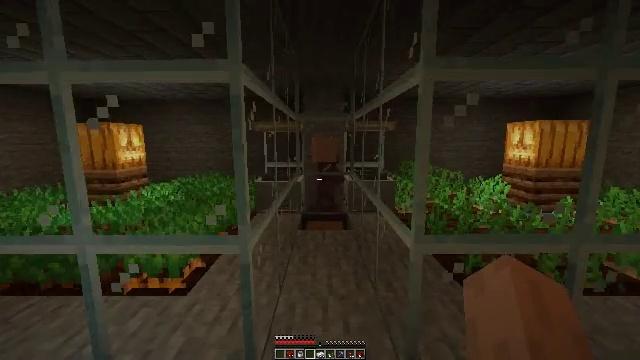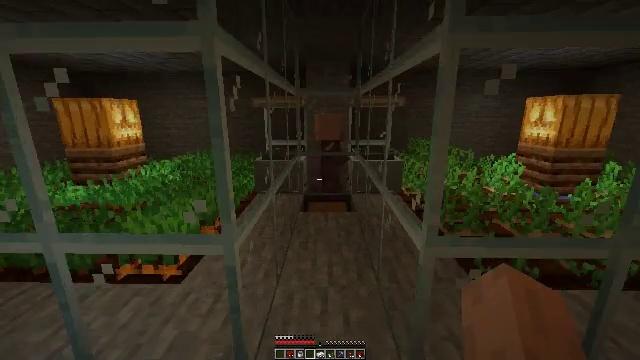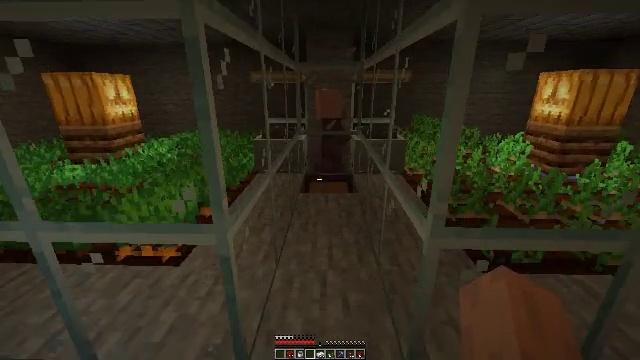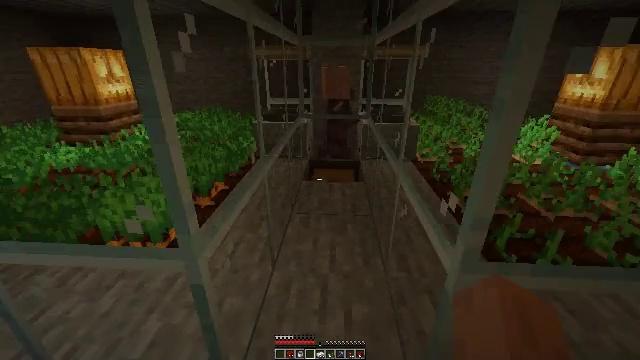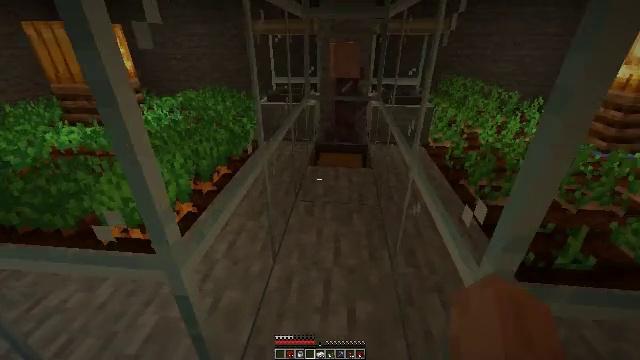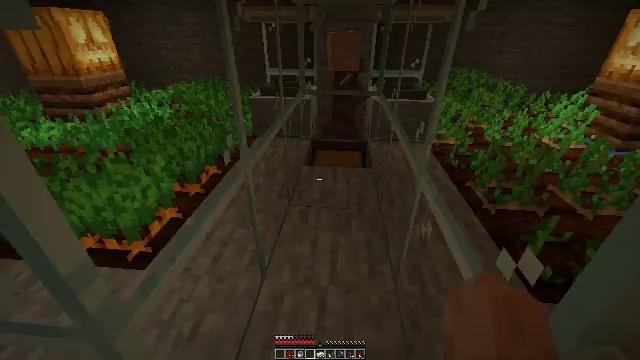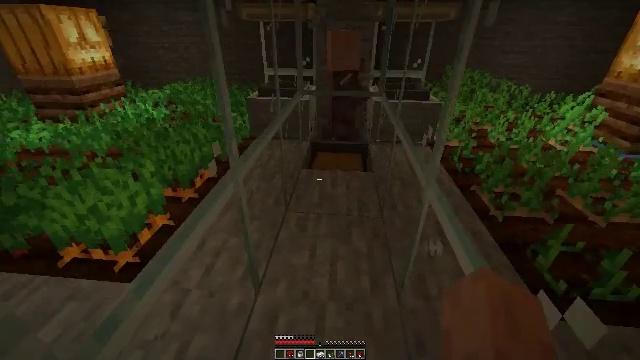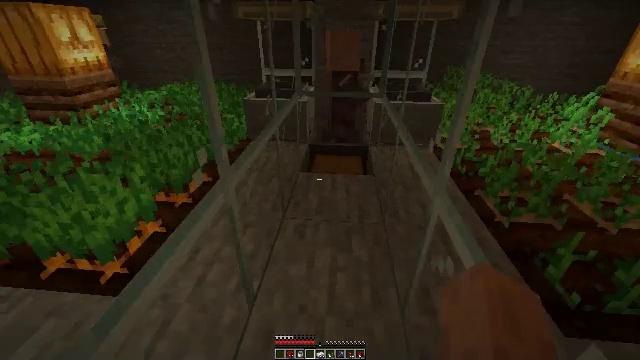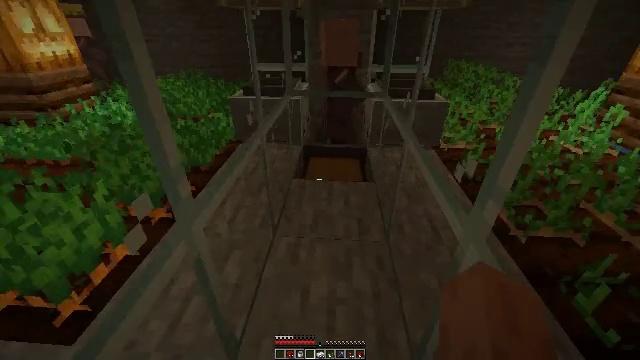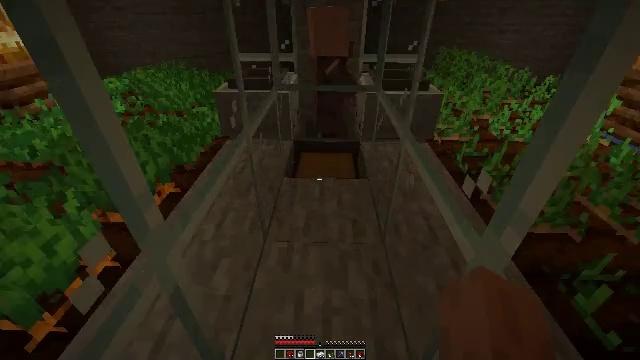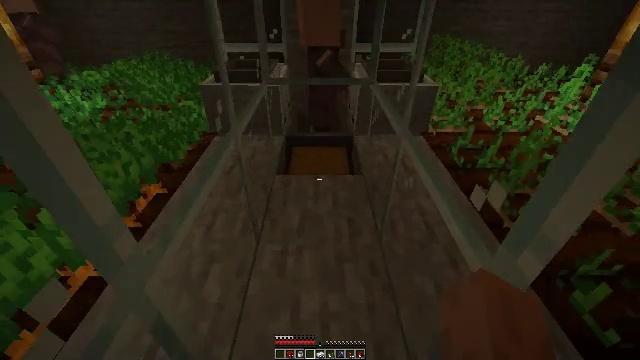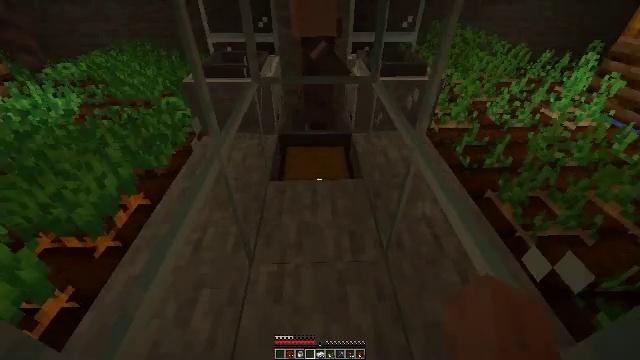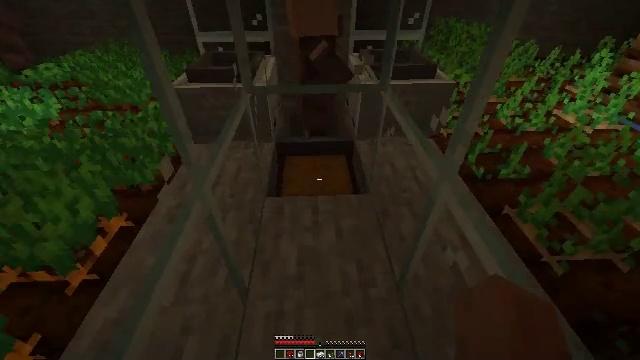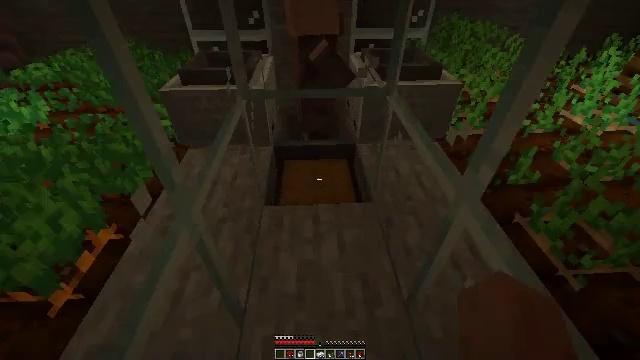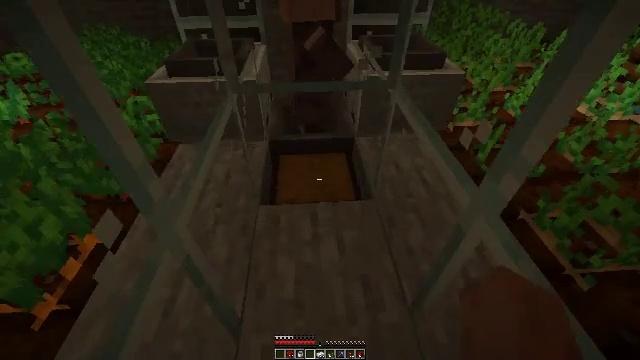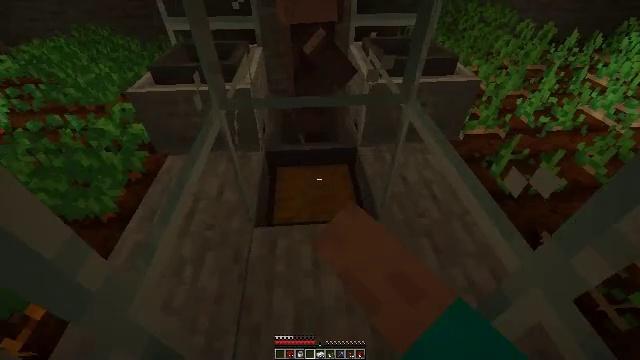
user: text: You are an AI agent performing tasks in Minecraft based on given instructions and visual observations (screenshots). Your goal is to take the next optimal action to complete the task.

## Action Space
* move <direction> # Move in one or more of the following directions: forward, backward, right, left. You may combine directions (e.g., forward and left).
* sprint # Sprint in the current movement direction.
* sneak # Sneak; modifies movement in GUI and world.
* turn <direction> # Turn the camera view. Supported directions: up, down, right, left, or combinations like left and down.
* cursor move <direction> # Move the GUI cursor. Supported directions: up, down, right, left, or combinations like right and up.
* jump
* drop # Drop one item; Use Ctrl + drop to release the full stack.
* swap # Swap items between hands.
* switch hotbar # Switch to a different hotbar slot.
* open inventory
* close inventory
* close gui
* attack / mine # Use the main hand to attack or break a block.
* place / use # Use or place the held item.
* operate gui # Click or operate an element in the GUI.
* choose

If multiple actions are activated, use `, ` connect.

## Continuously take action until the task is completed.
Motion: motion action
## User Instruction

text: Remove an iron ingot from the inventory.
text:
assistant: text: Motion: move forward, turn left and down
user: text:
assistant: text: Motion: move forward, turn down
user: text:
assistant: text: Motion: move forward, turn left and down
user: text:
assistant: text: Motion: move forward, turn left and down
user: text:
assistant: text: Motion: move forward, turn down
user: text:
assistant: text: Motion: move forward
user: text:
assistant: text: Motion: move forward
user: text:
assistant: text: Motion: move forward, turn right and down
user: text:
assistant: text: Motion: move forward, turn right and down
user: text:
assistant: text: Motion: move forward, turn right and down
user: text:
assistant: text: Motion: move forward, turn right and down
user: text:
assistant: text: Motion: move forward, turn down
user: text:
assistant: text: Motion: move forward
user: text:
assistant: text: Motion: move forward, turn right and down, use / place
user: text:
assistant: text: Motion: use / place
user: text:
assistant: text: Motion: use / place
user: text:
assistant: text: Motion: use / place
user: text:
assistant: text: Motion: no_op
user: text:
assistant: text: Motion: no_op
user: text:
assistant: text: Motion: no_op
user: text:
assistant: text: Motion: no_op
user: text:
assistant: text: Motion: no_op
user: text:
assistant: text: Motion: no_op
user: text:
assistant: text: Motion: no_op
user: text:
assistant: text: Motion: no_op
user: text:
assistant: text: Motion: no_op
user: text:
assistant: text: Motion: no_op
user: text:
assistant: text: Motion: no_op
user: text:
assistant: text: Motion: no_op
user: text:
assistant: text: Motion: no_op